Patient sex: M
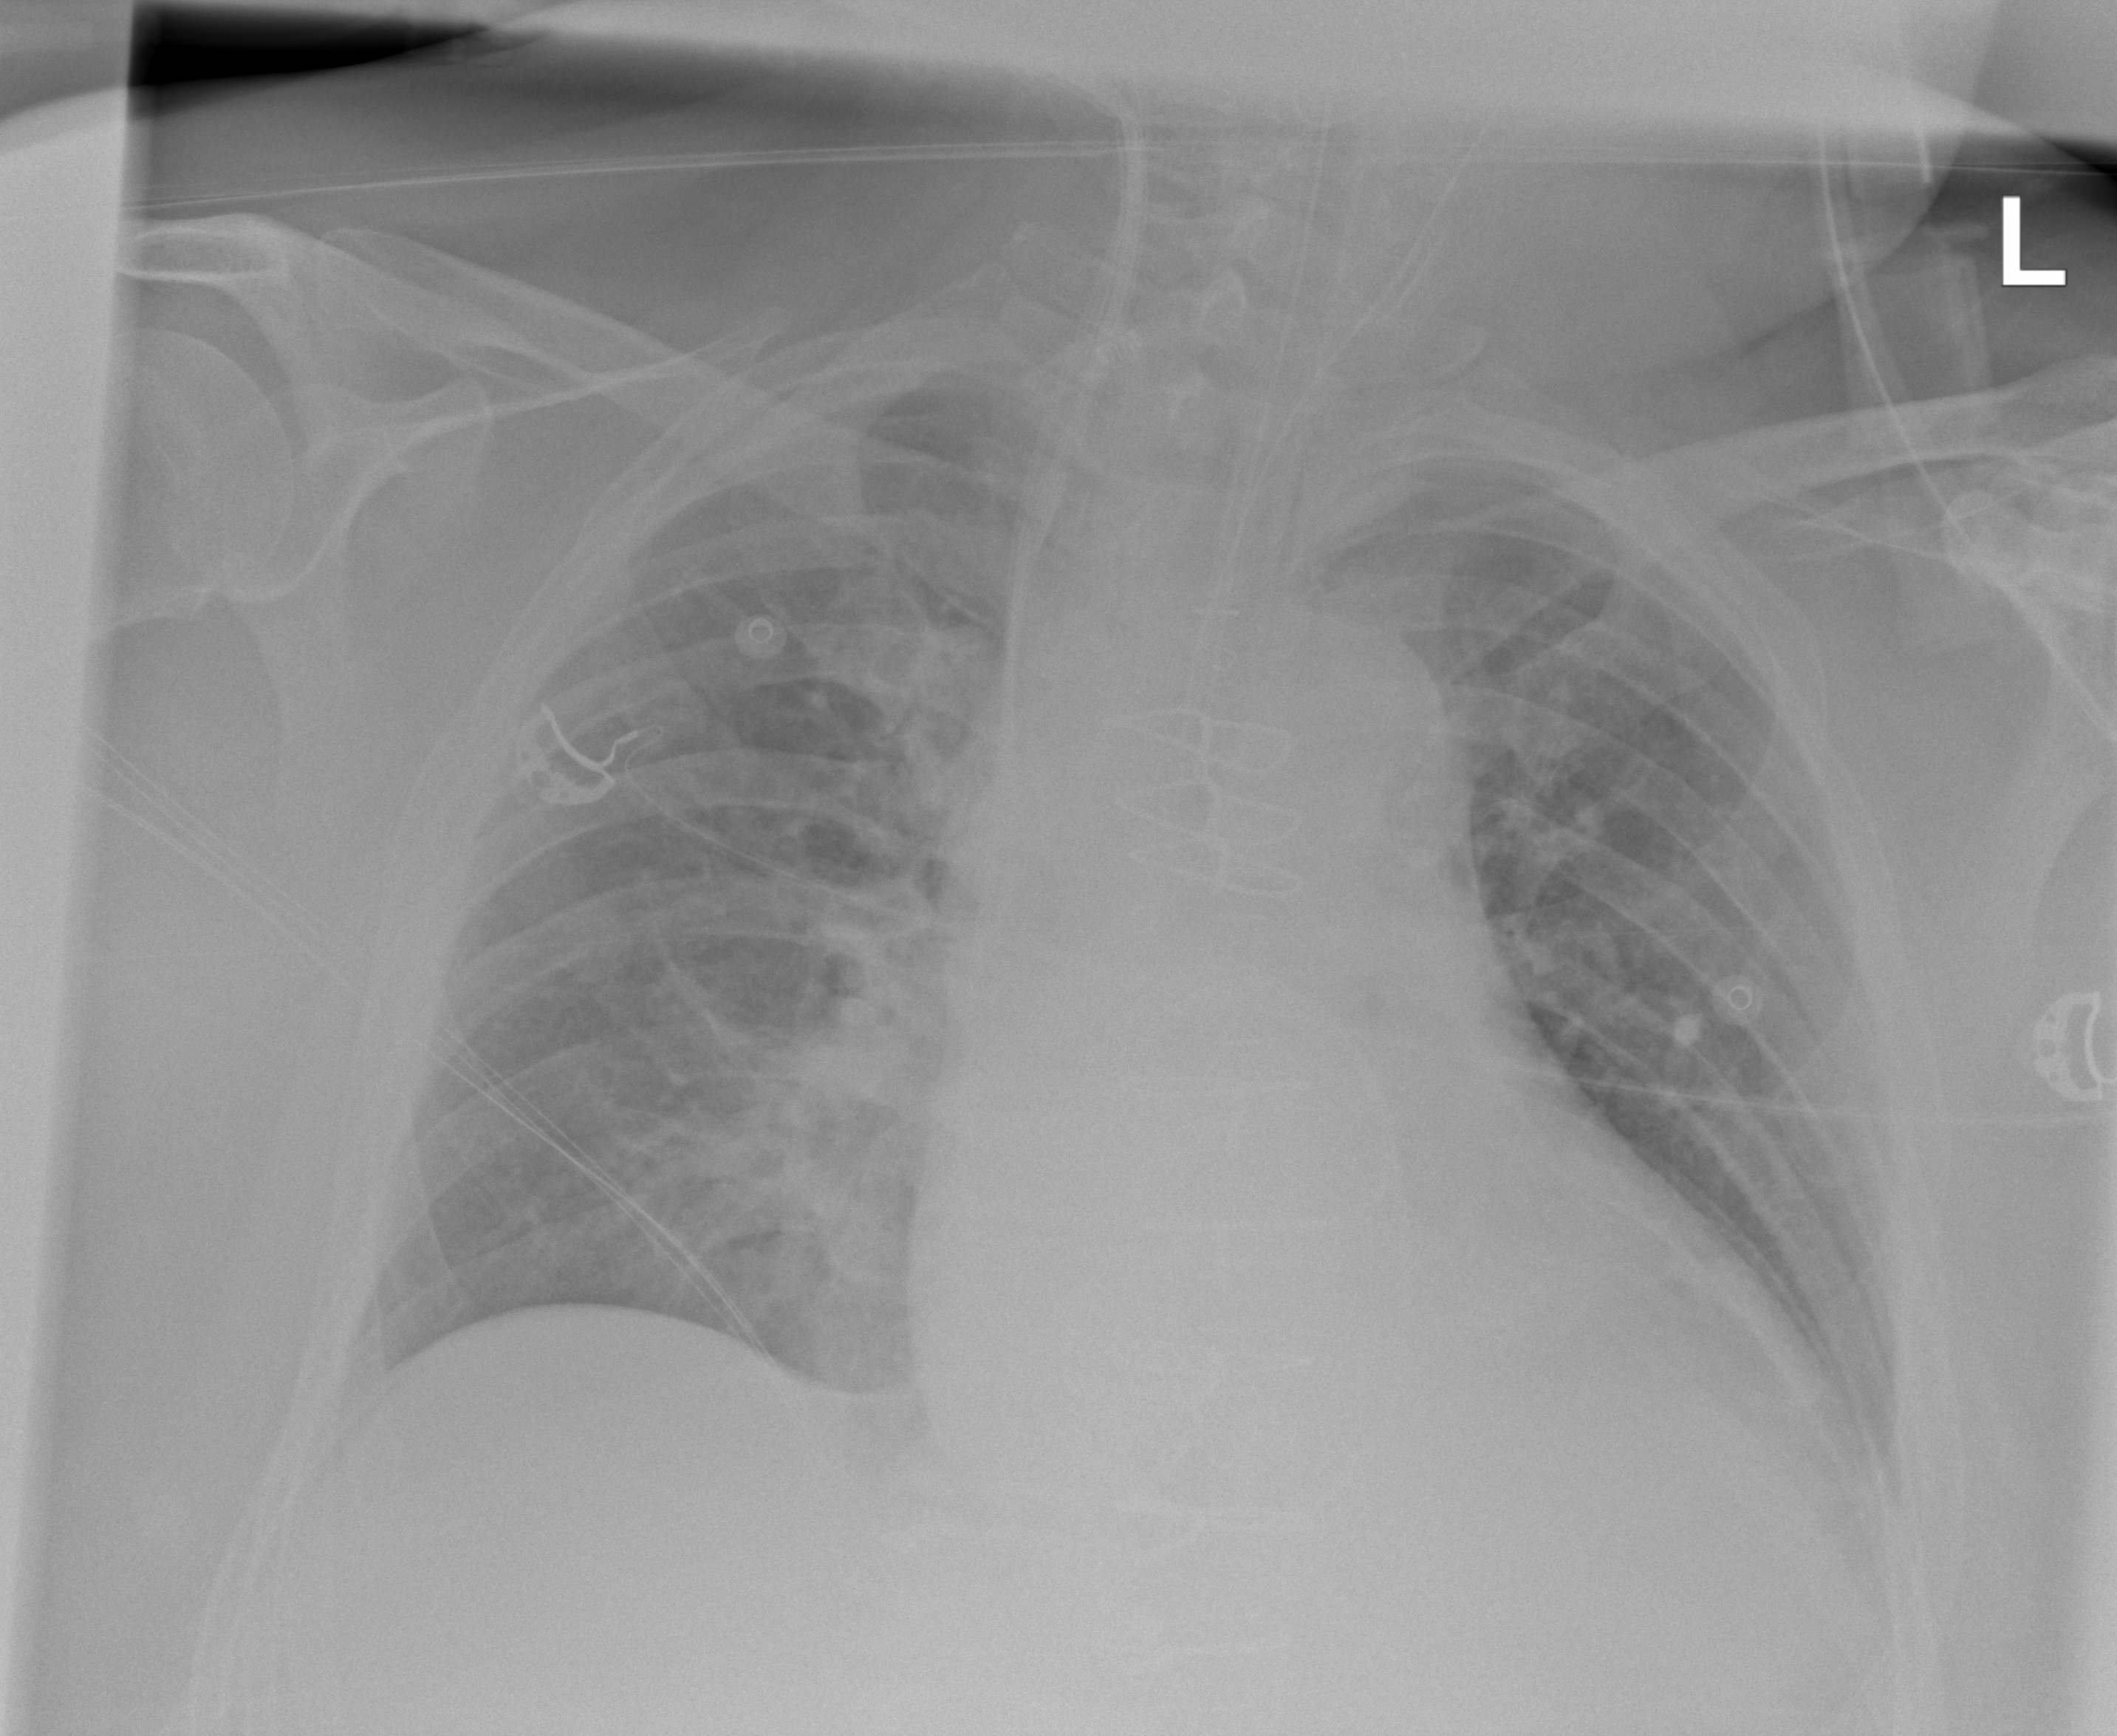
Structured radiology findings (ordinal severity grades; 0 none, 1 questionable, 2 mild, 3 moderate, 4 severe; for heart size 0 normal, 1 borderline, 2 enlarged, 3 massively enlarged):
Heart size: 2
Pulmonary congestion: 2
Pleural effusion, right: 0
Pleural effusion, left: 2
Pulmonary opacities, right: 0
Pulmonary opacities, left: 0
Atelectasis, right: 2
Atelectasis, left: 2